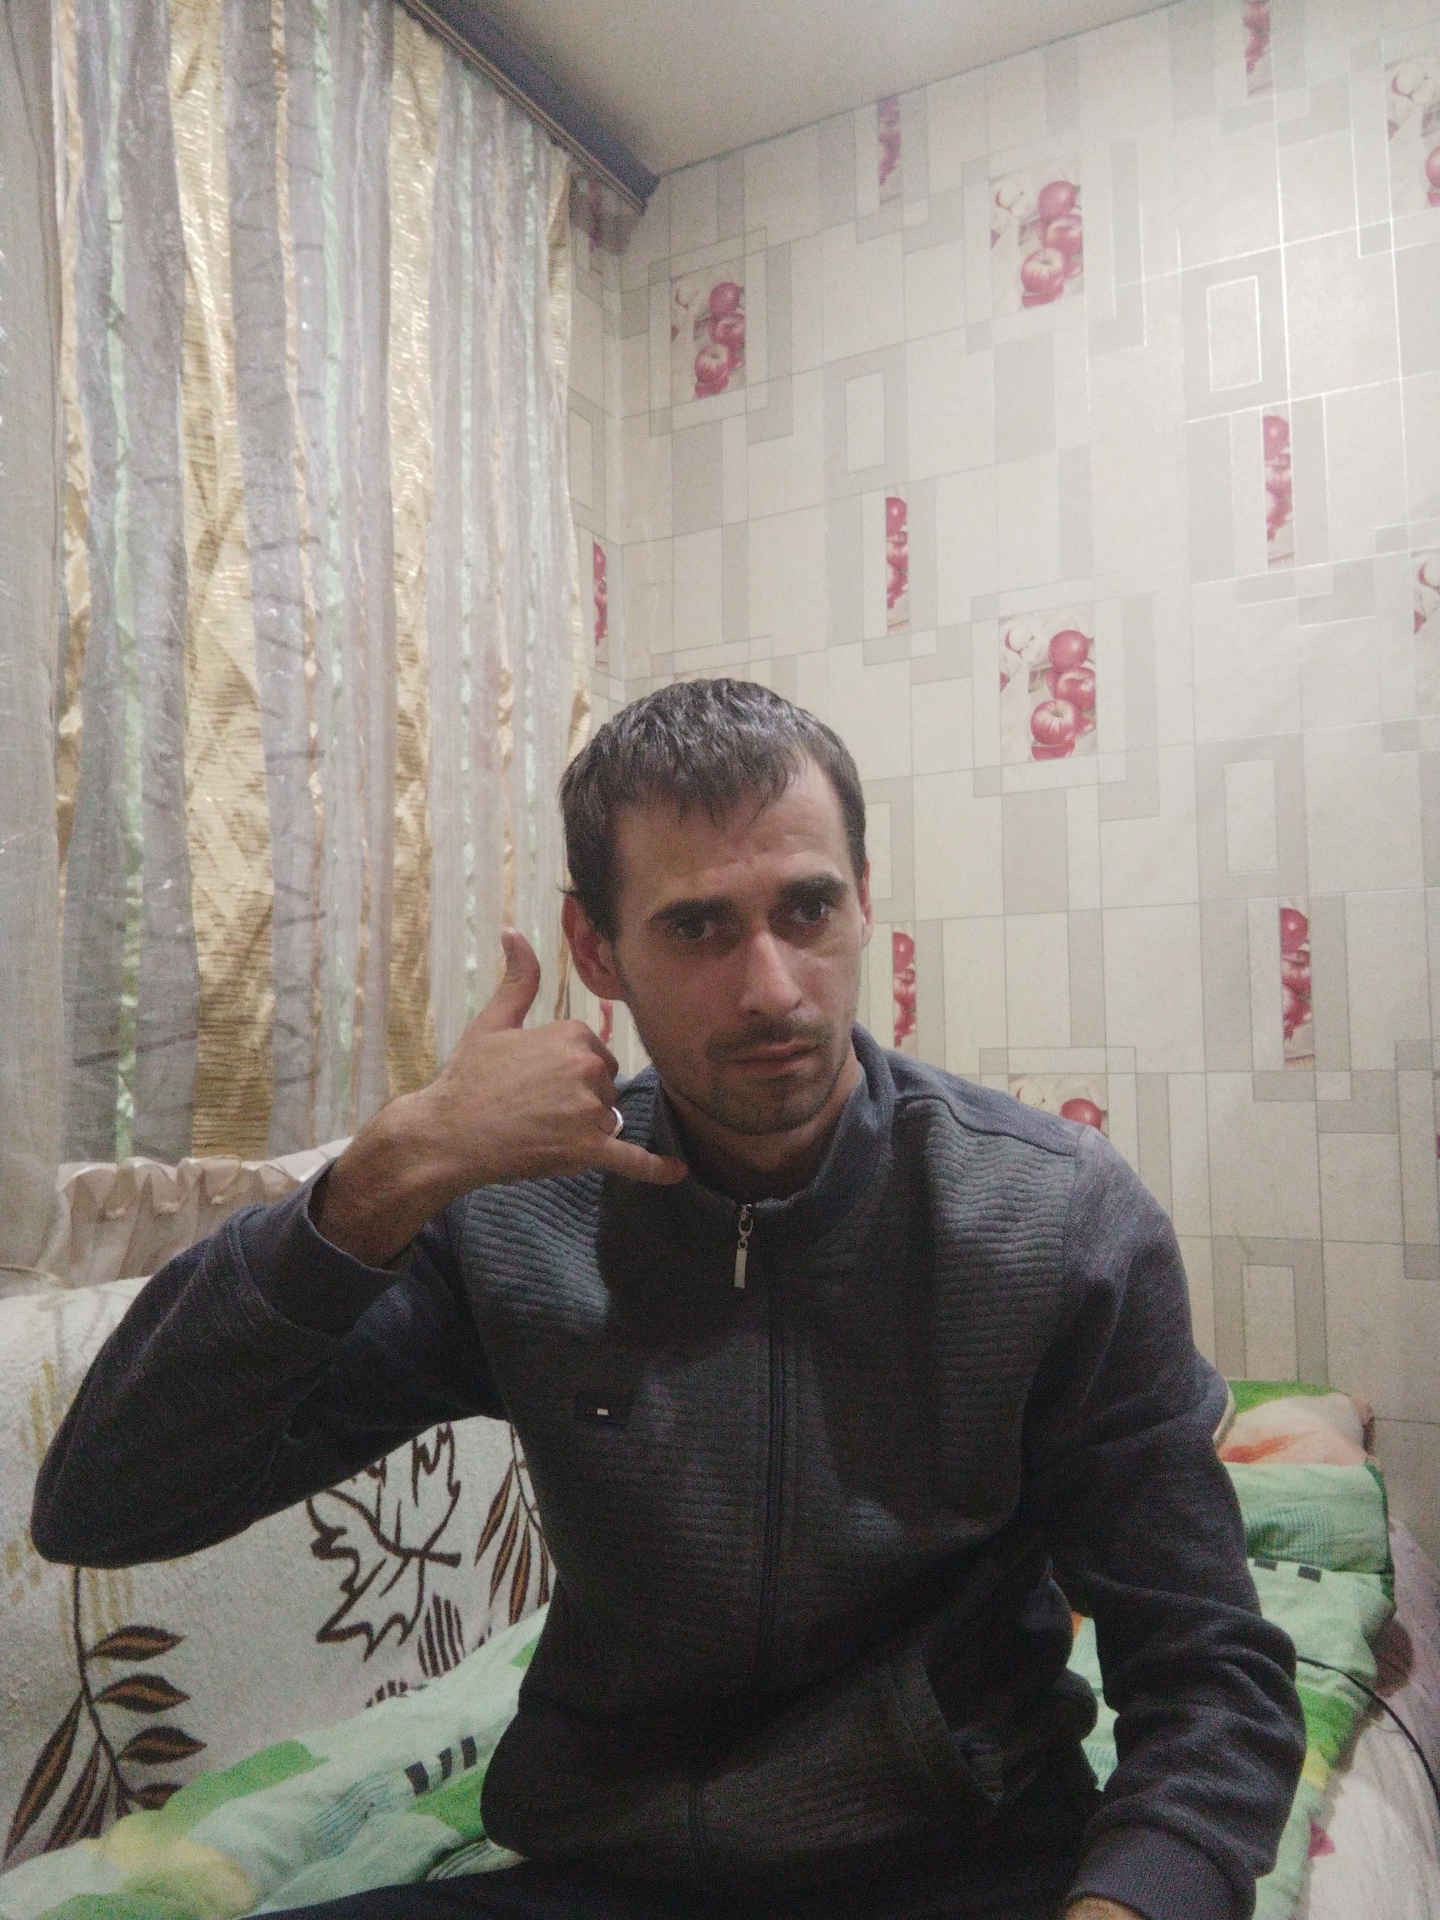
Label: noise